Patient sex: F
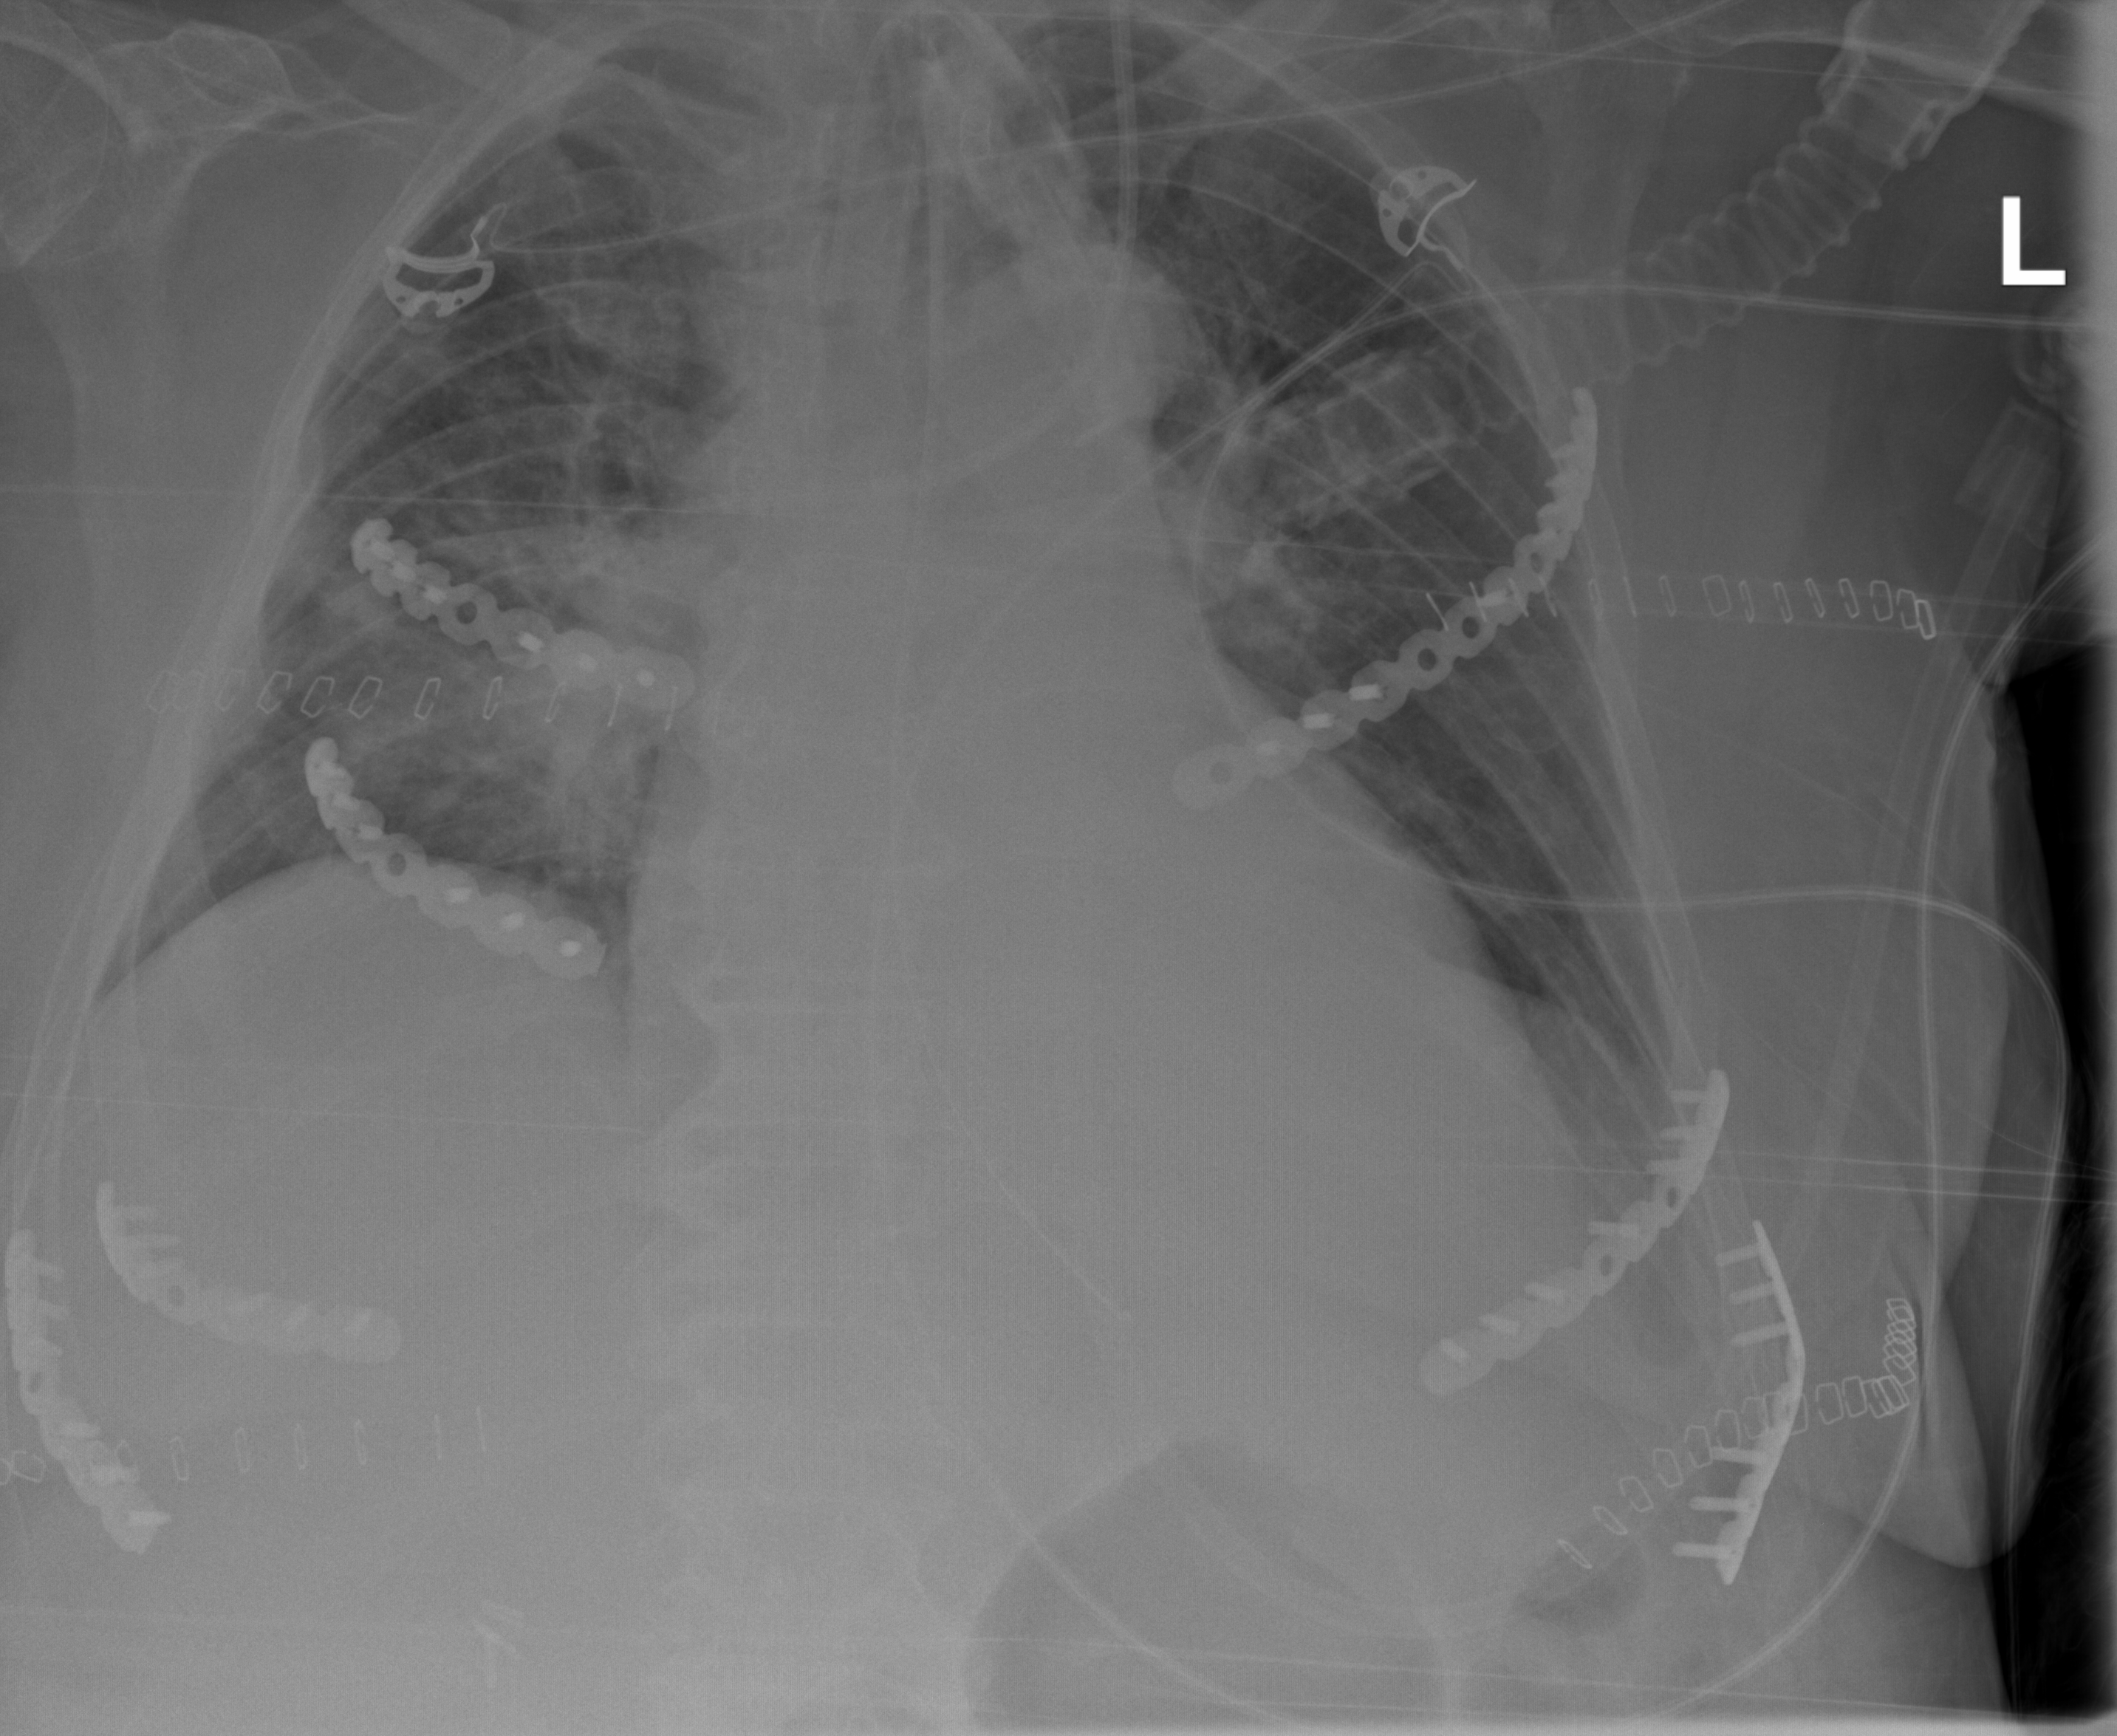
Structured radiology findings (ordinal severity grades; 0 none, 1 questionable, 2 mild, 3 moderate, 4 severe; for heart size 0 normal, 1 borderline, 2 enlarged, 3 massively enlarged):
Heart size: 2
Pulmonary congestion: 2
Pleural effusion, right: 0
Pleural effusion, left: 0
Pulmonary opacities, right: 2
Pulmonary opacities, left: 2
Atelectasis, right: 2
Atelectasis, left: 2